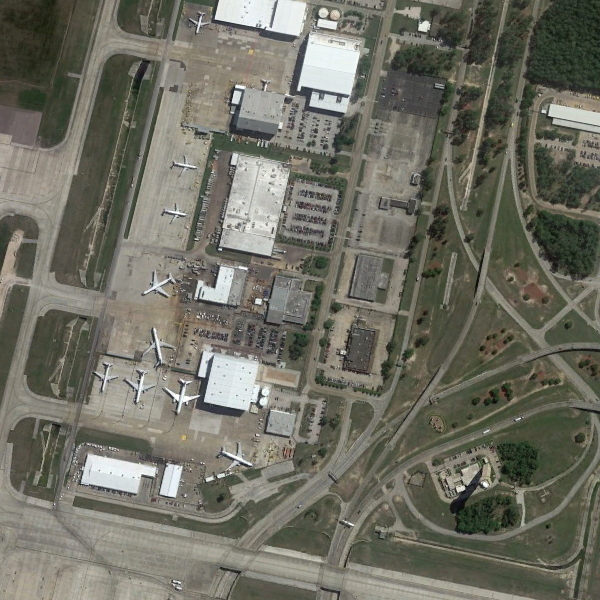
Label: Airport